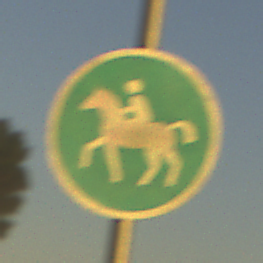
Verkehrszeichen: Reitweg
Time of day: SunriseSunset
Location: Outdoor (RoadRail)
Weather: PartlyCloudy
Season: NotSpecified
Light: Natural